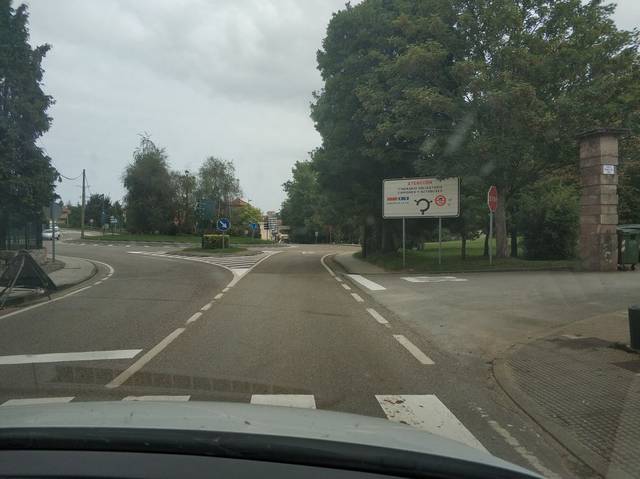
Region: Spain
Coordinates: 43.384, -4.298